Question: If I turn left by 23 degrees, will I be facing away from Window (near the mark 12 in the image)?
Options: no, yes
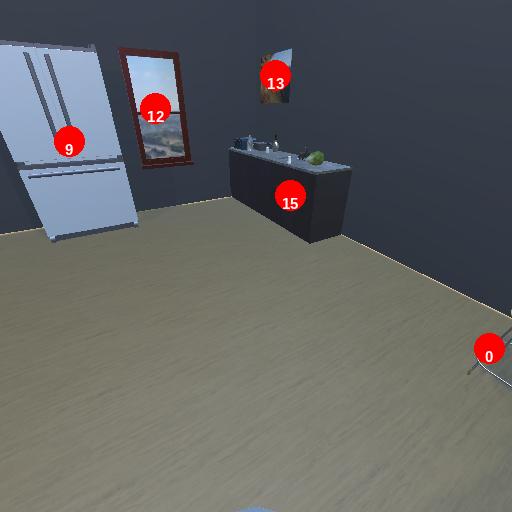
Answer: no